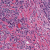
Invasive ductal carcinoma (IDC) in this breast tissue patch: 1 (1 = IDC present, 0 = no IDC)